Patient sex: F
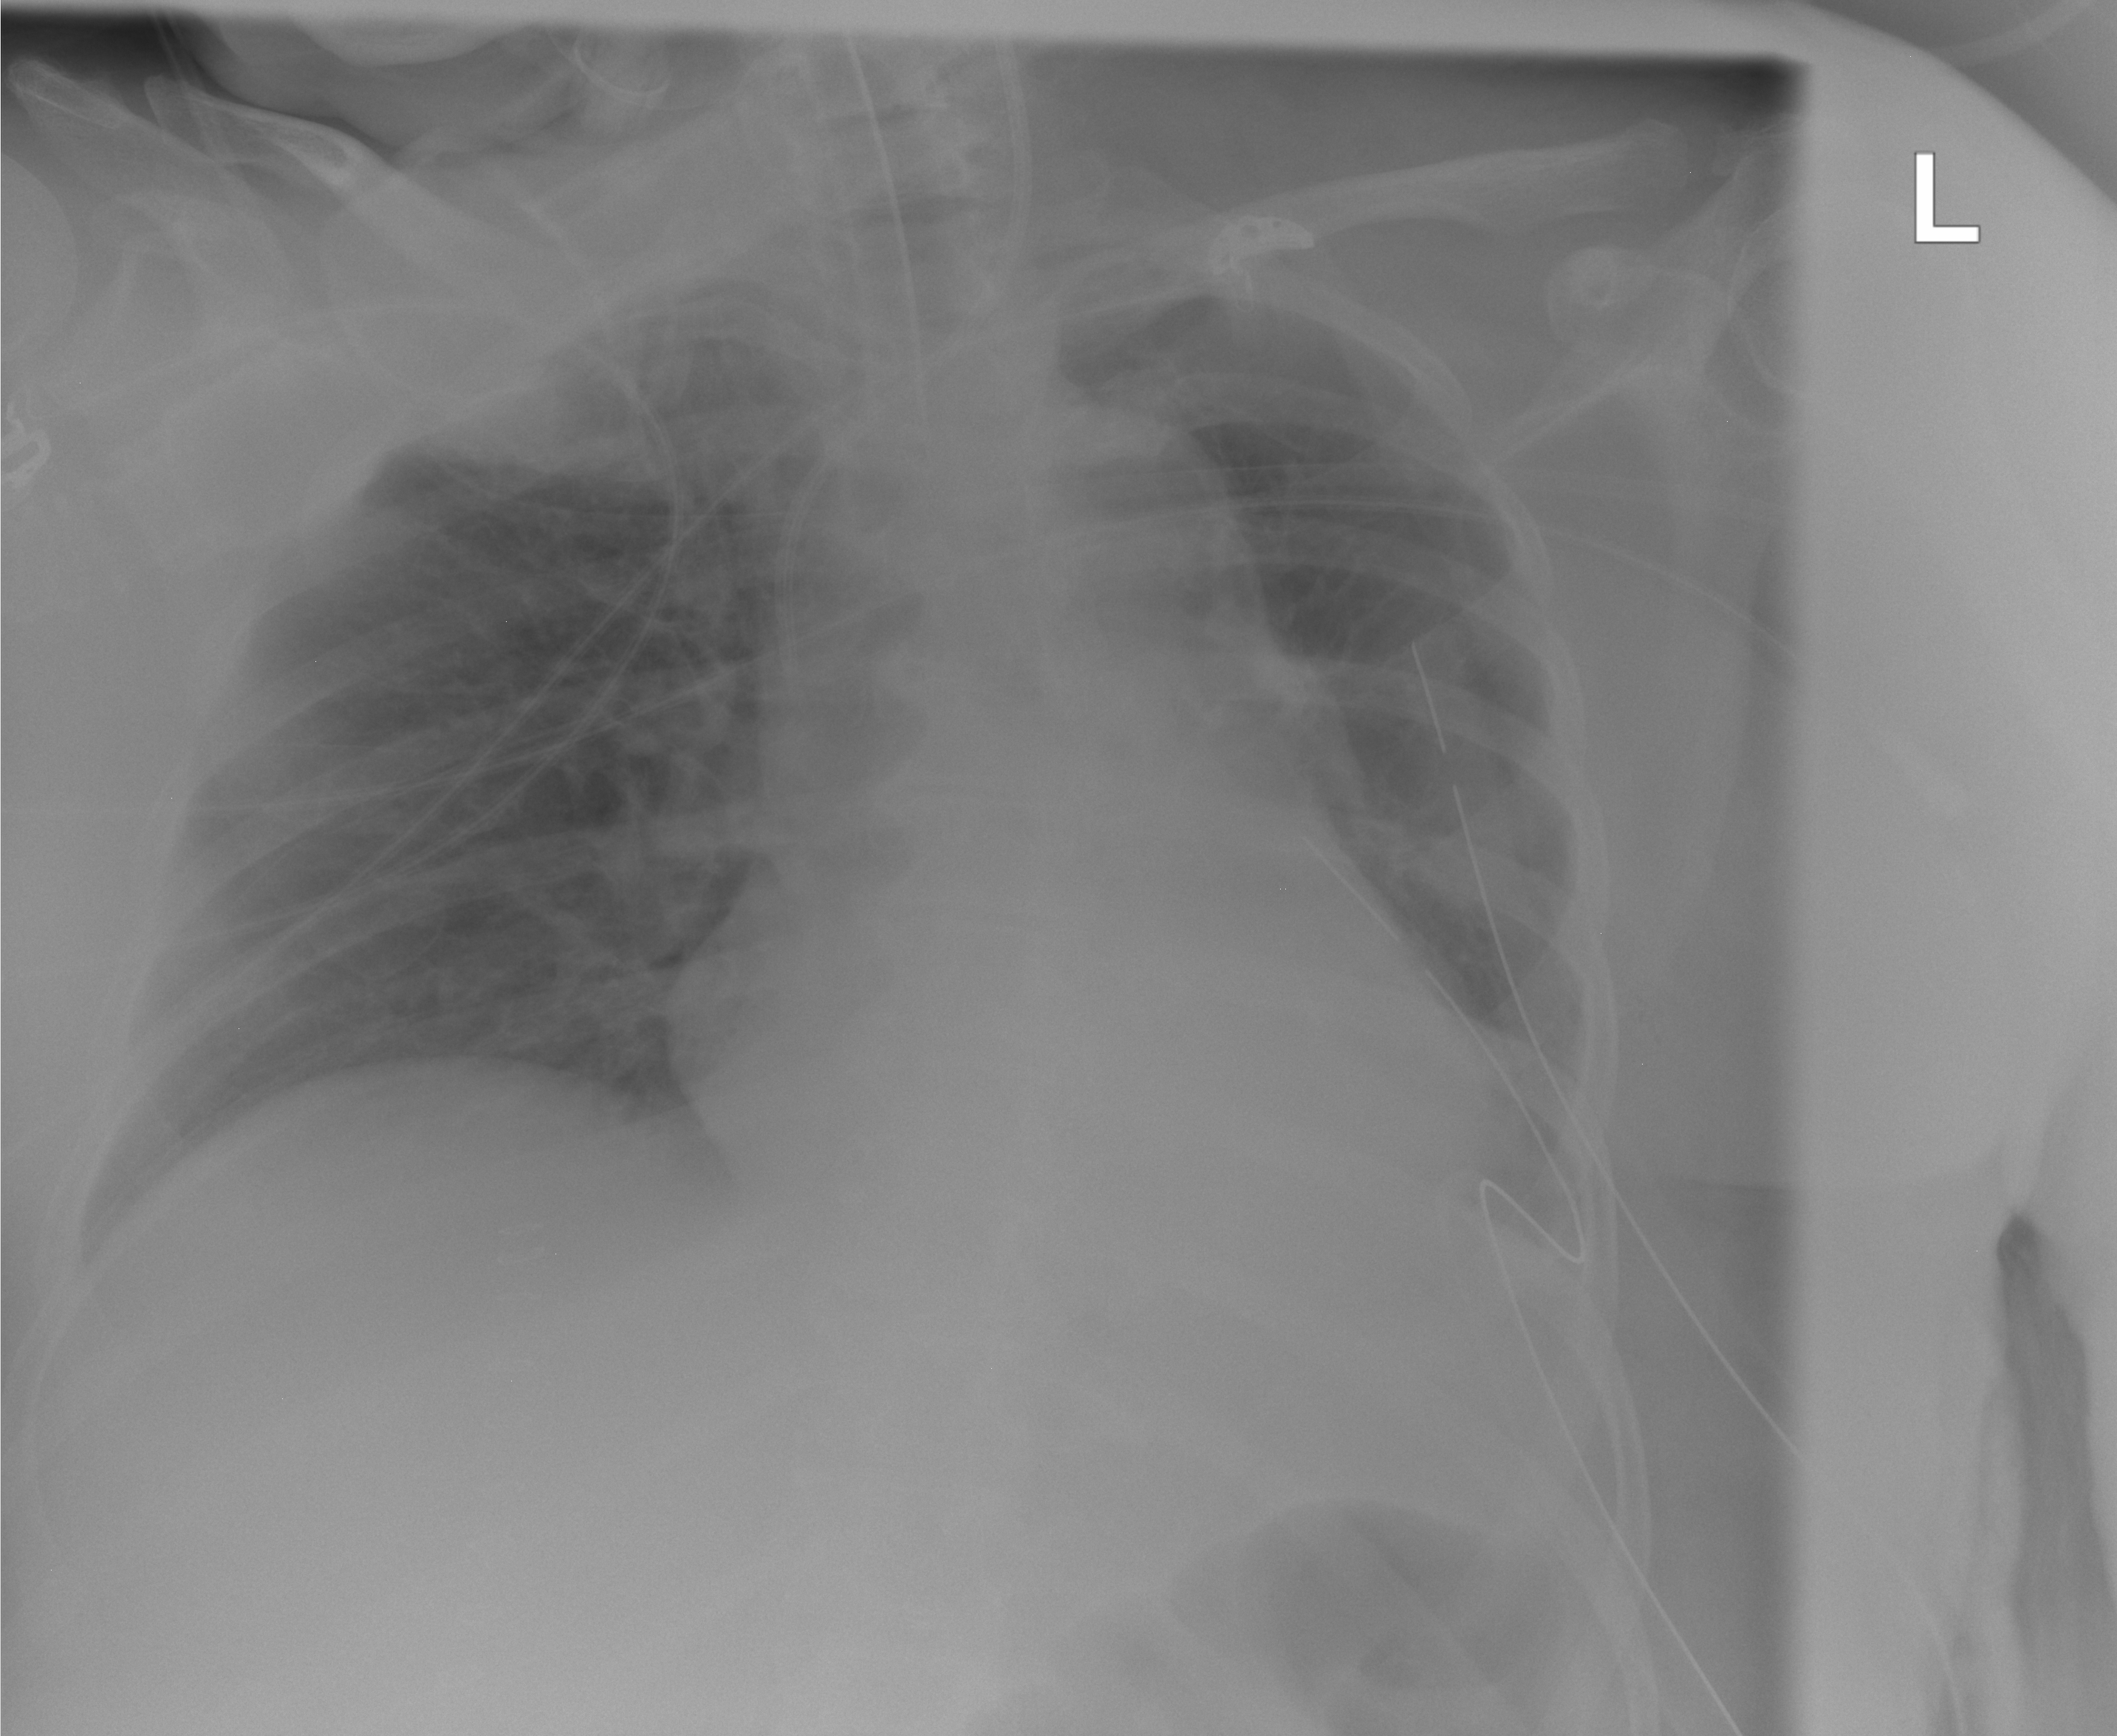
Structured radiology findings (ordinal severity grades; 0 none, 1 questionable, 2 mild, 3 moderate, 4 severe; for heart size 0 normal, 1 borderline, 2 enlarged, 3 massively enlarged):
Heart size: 2
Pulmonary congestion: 2
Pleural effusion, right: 0
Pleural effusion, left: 0
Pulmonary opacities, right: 0
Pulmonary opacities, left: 0
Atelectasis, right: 2
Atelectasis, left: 2